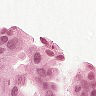
Metastatic tissue present: yes